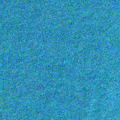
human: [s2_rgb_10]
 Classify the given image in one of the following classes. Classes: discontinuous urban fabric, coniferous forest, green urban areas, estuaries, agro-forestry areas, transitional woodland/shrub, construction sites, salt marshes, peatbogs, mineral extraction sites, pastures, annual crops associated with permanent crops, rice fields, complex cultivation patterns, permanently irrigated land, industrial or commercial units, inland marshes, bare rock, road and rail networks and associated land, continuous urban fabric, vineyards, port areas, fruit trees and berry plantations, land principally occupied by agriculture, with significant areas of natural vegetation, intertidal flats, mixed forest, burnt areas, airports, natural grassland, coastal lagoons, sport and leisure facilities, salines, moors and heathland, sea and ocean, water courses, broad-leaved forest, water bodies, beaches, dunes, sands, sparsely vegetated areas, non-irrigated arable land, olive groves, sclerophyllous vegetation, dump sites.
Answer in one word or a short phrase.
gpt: sea and ocean